Question: I have a json object in my php script that was encoded using the 'json_encode' php function.
Here is the object when var_dumped...
'''
string '{"voting_sys":"50","beta_site":"50"}' (length=36)
string '{"voting_sys":"50","beta_site":"50"}' (length=36)
'''
Database structure:
My goal is to get the sum of the values in the voting_sys for each user, and in the beta_site...this is going to be used for voting, but on an unknown amount of features/values.
Any ideas? I have tried the following...
'''
$voters = DB::table('votes')->get();
foreach($voters as $vote){
$vote_array[$voter->user_id]=json_decode($voter->value, true);
}
var_dump($vote_array);
'''
This returns the decoded json object to the array.
I would assign the "voting_sys" as the key for the array, and then the integer value to the value of the array, but there will be an unknown number of features. In this example, there are only two features the users can vote on, but there may be more at a later date. I use the feature ID to roll out a new set of features the users can vote on.
I am using Laravel 4.1
[Edit: Result]
'''
$feature_list = DB::table('features')->where('rev_id', Config::get('app.beta_rev'))->get();
$feature_array=array();
foreach ($feature_list as $feature){
array_push($feature_array, $feature->name);
}
foreach($feature_array as $feature){
$voters = DB::table('votes')
->select(DB::raw('sum(value)'))
->where('feature_name', '=', $feature)
->get();
echo $feature.' - ';
var_dump($voters);
echo '<br />';
}
'''
which when called, dumps:
'''
voting_sys -
array (size=1)
0 =>
object(stdClass)[248]
public 'sum(value)' => string '149' (length=3)
beta_site -
array (size=1)
0 =>
object(stdClass)[249]
public 'sum(value)' => string '69' (length=2)
'''
Which is exactly correct for the votes I entered. Thanks for the help.
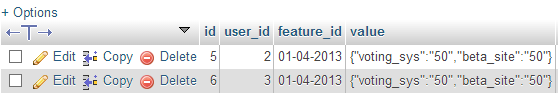
Answer: I would suggest using a slightly different database structure. It is almost never a good idea to serialize / json_encode data in your database. Since you already have a dedicated table for votes it should be simple to change your table from what you curretly have to the following:
'''
id | user_id | feature | value
------------------------------
1 | 2 | sys | 50
2 | 2 | beta | 40
3 | 3 | sys | 50
'''
This would make counting very trivial:
'''
SELECT SUM(value) FROM table WHERE feature = 'sys'
'''